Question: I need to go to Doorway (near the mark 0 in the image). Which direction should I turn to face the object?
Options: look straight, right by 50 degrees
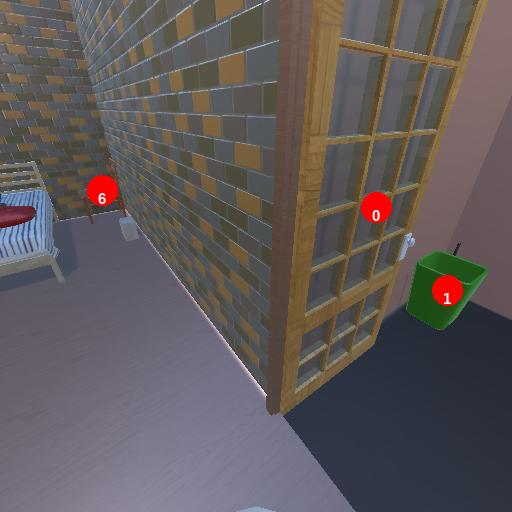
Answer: look straight